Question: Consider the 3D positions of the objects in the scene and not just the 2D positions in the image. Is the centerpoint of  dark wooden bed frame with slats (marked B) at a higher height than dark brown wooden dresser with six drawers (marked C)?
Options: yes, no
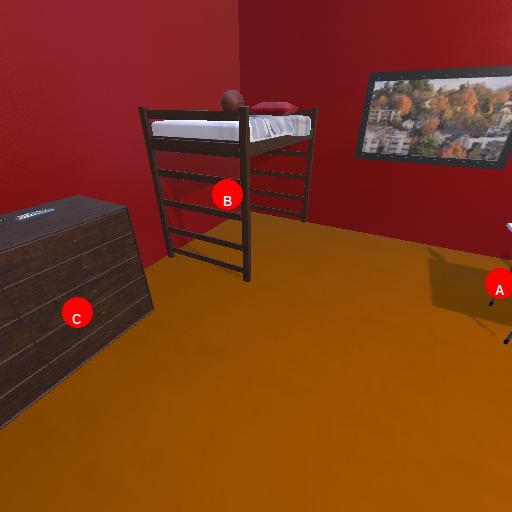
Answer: yes